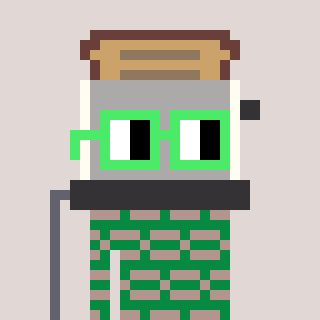
a pixel art character with square light green glasses, a toaster-shaped head and a green-colored body on a warm background